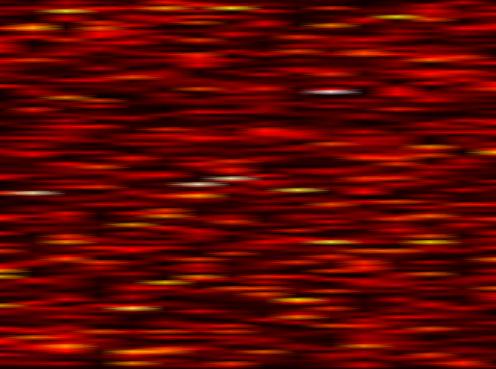
Label: FOFDM